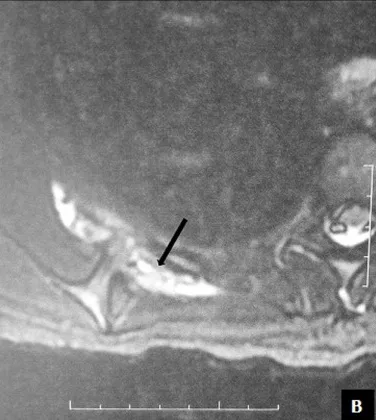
MRI showing an interscapulo-thoracic bursitis next to the exostosis.
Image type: radiology (mri)